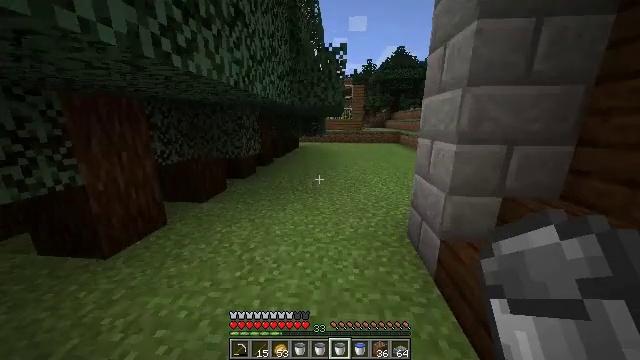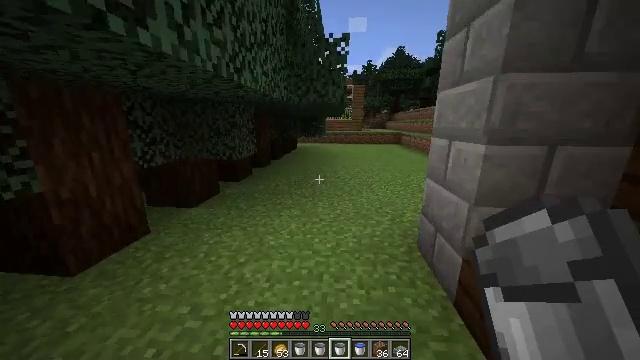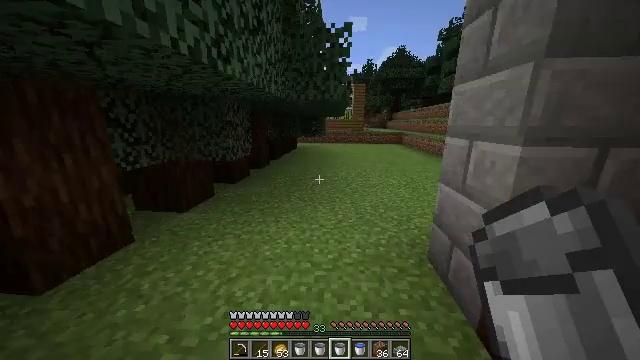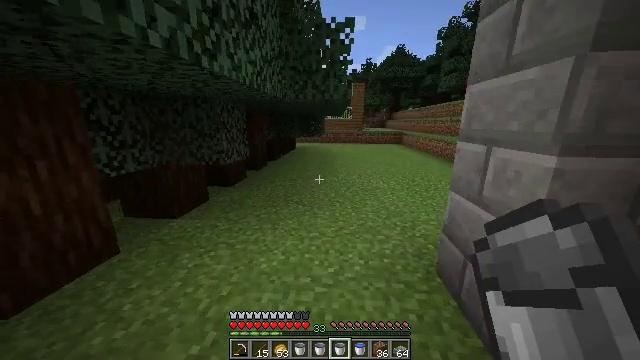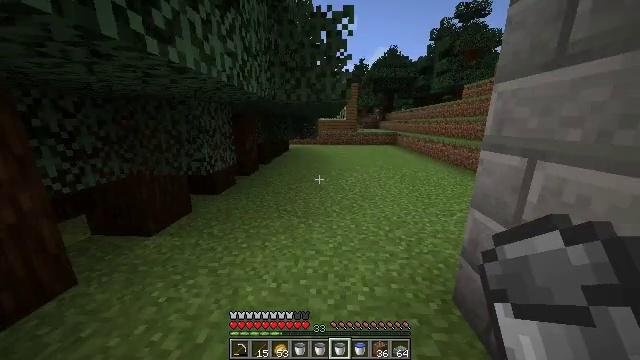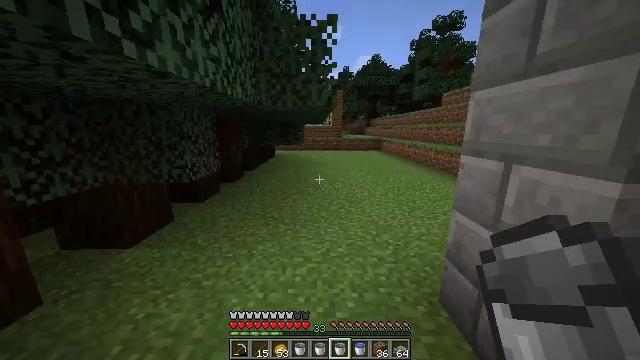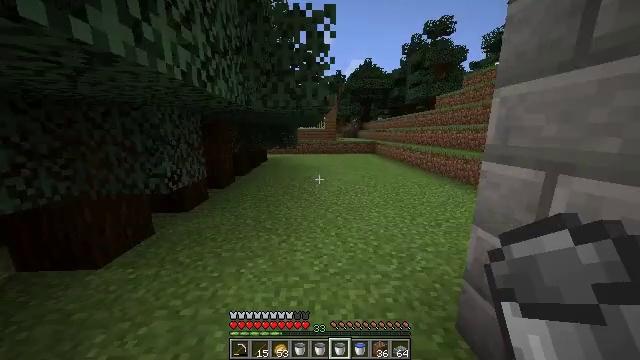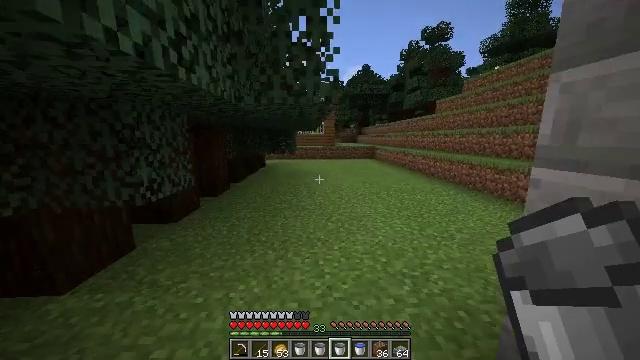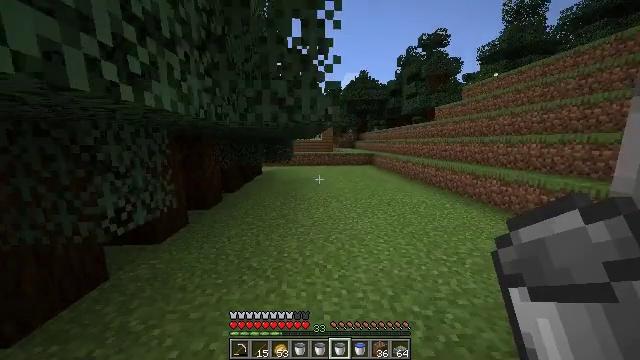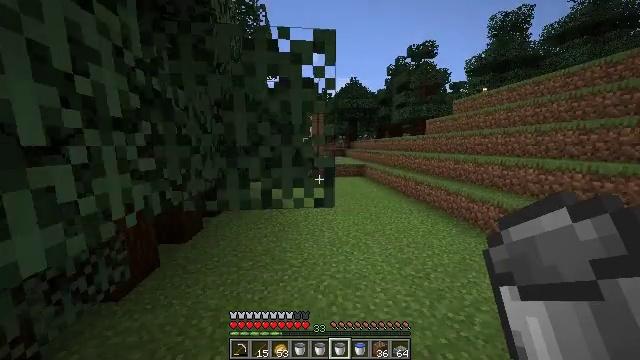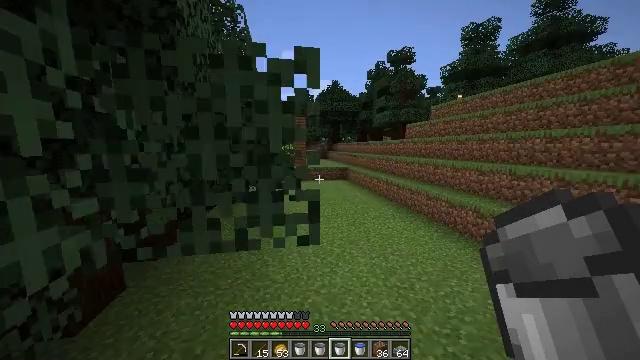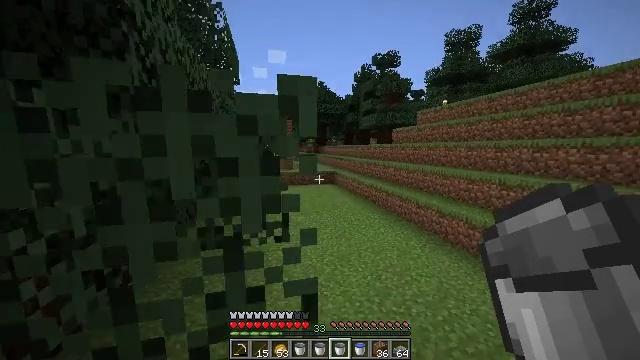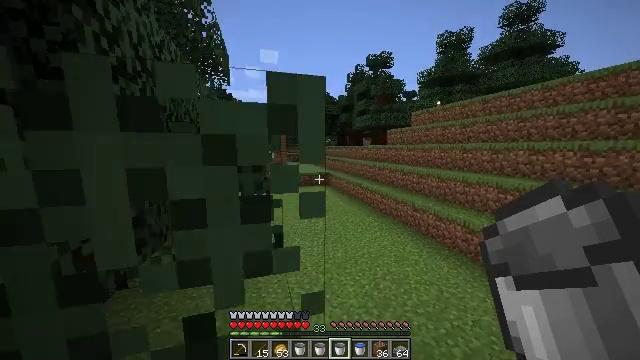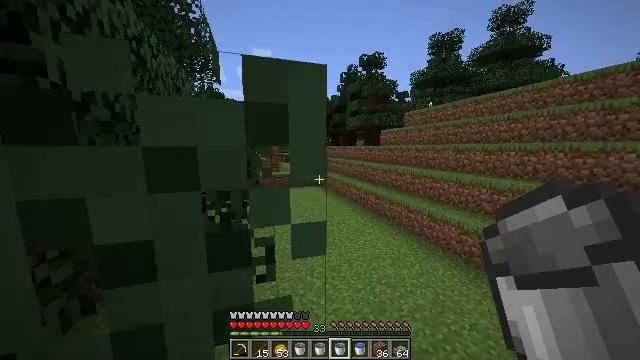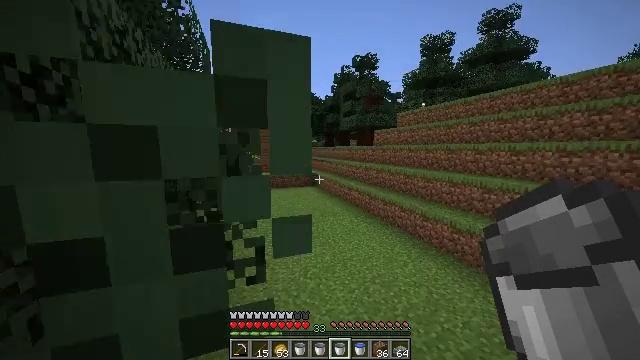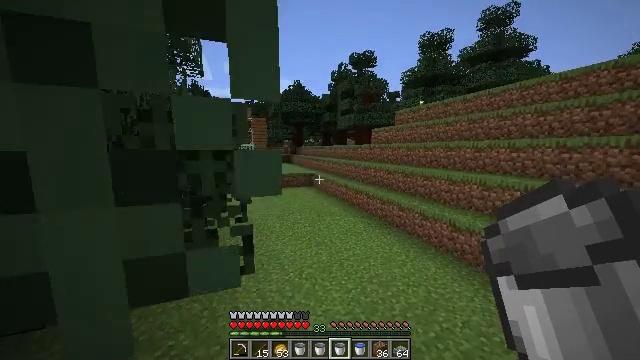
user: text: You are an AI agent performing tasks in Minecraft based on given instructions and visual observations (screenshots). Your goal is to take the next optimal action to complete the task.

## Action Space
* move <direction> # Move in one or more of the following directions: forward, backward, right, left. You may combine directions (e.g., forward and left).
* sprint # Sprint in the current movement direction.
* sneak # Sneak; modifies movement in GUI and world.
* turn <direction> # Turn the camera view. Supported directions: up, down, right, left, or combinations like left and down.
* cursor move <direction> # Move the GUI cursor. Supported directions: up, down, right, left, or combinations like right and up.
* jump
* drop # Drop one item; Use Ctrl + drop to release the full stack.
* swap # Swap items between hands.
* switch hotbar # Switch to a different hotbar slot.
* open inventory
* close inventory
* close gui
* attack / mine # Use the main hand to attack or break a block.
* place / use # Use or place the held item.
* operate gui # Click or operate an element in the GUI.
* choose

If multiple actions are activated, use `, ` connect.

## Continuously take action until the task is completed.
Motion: motion action
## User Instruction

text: Destroy the spruce leaves to get sticks and saplings.
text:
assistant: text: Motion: move forward
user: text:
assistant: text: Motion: move forward
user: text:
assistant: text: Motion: move forward, sprint
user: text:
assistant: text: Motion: move forward, sprint, turn right
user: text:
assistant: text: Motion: move forward, sprint, turn right and up
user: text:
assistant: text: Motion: move forward, turn right
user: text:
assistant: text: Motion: move forward, turn up
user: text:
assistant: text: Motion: move forward, turn up, jump
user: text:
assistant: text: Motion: move forward, turn right, jump
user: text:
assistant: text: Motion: move forward, turn right, jump
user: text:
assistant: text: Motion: move forward, turn right, jump
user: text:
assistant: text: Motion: move forward, turn right, jump
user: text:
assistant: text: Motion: move forward, turn right, jump
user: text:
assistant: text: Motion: move forward, turn right, jump
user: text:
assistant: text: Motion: move forward, jump
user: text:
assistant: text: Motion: move forward, jump
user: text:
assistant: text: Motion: move forward, sprint, jump
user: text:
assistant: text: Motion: move forward, sprint, jump
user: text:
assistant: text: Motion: move forward, sprint, jump
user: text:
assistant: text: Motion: move forward, sprint, jump
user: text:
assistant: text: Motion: move forward, sprint, jump
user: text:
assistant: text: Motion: move forward, jump
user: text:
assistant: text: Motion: move forward, jump
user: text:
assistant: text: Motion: move forward, turn left, jump
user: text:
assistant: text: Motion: move forward, turn left, jump
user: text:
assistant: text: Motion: move forward, sprint, turn left, jump
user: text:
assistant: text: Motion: move forward, sprint, turn left, jump
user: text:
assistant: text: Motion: move forward, sprint, turn left, jump
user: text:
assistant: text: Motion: move forward, sprint, jump
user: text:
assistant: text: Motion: move forward, jump